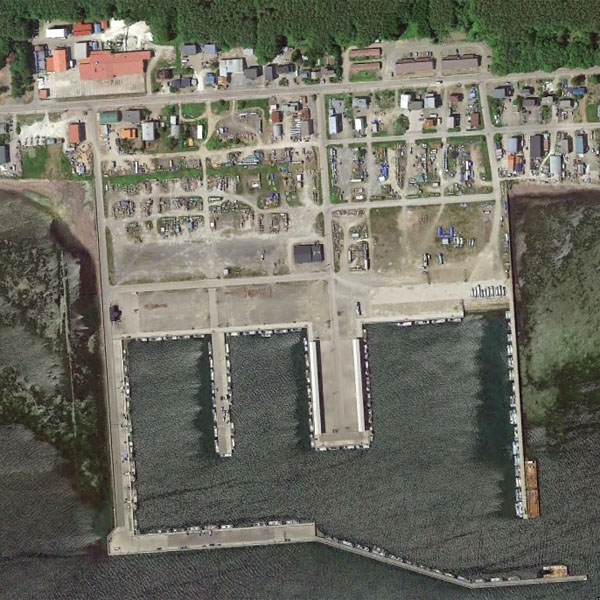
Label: Port